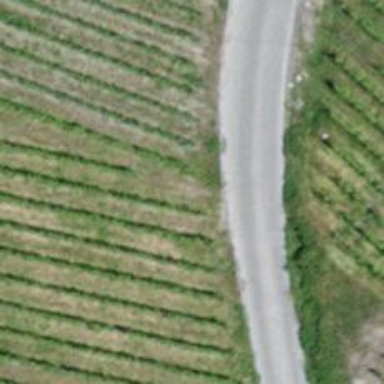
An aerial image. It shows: Unclassified road.